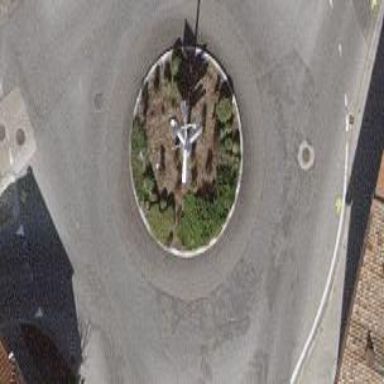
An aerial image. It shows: Secondary road leading to roundabout.